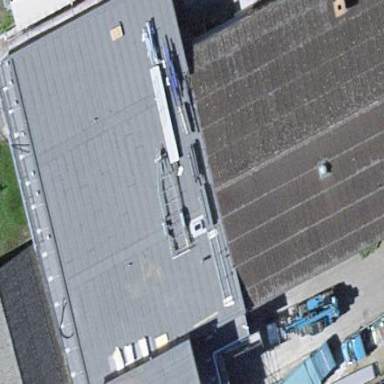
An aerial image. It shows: Industrial building.